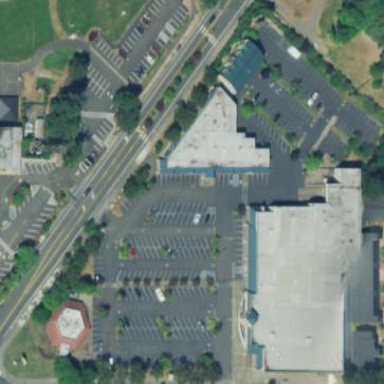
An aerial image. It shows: Retail area.